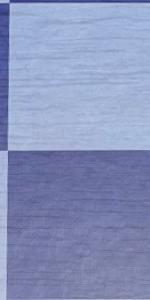
Label: Empty